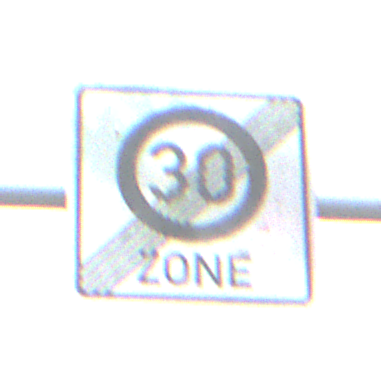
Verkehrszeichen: EndeZone30
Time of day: MorningAfternoon
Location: Outdoor (Nature)
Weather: PartlyCloudy
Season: NotSpecified
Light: Natural